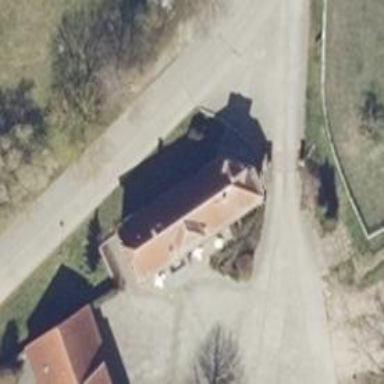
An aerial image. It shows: Cafe.